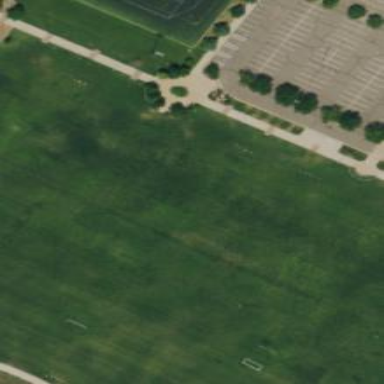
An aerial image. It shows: Soccer pitch for leisureland activities.